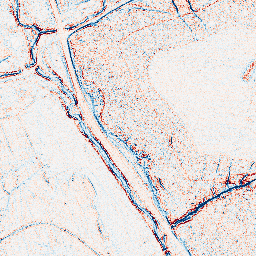
Category: classical
Decomposition family: uniform
Decomposition parameters: size: 3
Upsampling method: regularized
Upsampling parameters: scale: 4
lambda_reg: 0.001
Upsampling scale: 4